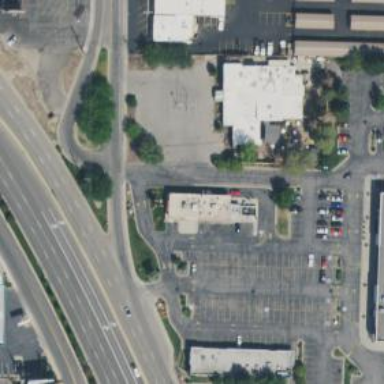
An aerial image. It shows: Parking space is available.